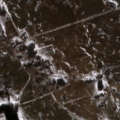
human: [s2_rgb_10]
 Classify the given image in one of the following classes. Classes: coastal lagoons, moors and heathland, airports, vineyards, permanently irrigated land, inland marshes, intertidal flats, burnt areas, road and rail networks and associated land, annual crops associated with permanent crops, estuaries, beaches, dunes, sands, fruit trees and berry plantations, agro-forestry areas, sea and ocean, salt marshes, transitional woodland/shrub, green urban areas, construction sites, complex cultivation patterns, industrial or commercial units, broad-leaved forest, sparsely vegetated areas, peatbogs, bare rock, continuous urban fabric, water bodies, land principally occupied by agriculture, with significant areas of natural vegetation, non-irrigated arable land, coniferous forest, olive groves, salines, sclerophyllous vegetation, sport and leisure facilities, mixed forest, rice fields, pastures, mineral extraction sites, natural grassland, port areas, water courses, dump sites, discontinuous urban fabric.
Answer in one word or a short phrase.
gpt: non-irrigated arable land, pastures, complex cultivation patterns, coniferous forest, transitional woodland/shrub